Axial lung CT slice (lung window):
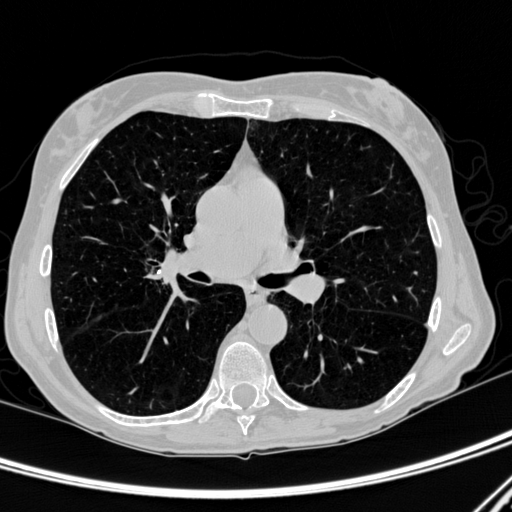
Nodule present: no